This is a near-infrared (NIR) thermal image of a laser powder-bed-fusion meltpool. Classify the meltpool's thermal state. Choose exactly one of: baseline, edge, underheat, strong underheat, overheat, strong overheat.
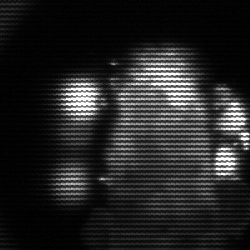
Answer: strong underheat